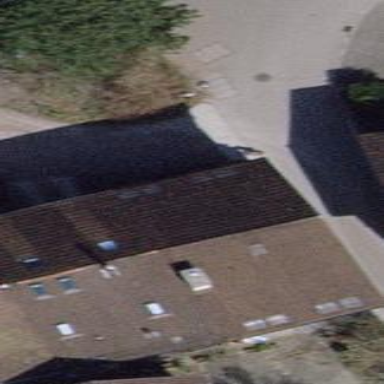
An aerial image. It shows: Terrace building.